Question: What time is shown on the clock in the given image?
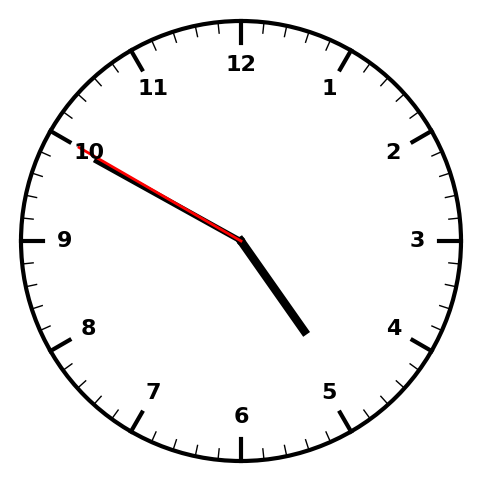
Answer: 04:49:50